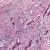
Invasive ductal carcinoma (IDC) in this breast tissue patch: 1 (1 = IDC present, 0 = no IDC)